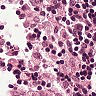
Metastatic tissue present: no